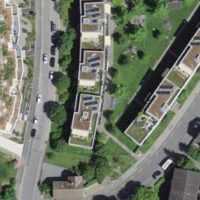
EUNIS habitat code: 54
Species observed at this site:
Linaria vulgaris